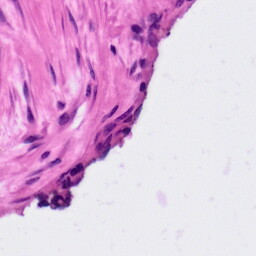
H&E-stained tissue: Ovarian